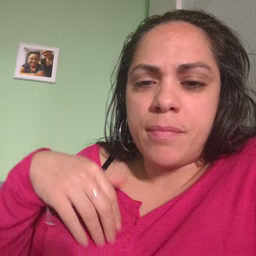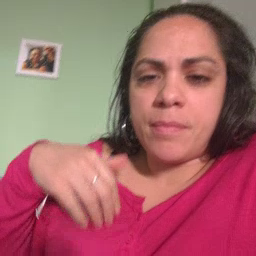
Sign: bath